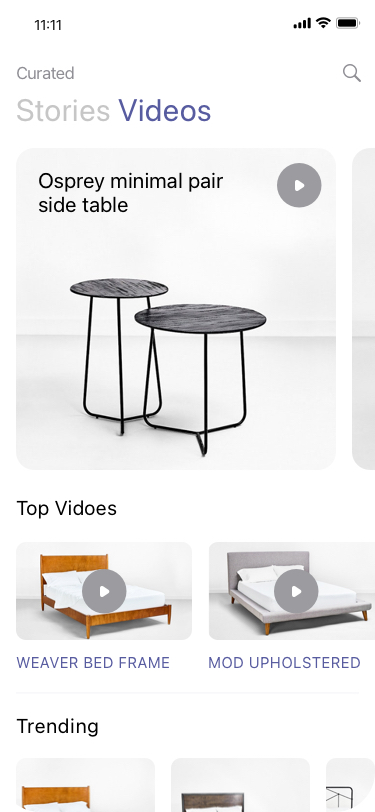
Text in this UI design:
Stories Videos
Curated
Osprey minimal pair side table

Top Vidoes
WEAVER BED FRAME
MOD UPHOLSTERED
Trending